Question: Instead of printing a nice curve, R is printing a dense mess of line segments. The edge of that dense mess looks exactly like the curve I'm trying to print, though.

I have datasets X2 and Y2 plotted and am trying to print a quadratic curve on the existing plot. Here's my code:
> X22 <- X2^2model2s <- lm(Y2 ~ X2 + X22)plot(X2,Y2)lines(X2,fitted(model2s))
'''
X2:
[1] -2.69725933 -1.54282303 -1.91720835 -0.<PHONE> -2.57551112 -2.65955930 1.66190727 0.<PHONE>
[9] -1.67597429 -0.46931267 1.31551076 1.78942814 -0.54821881 -2.93750249 -0.63519111 -2.<PHONE>
[17] 2.26156660 -2.<PHONE> -0.74155513 2.65037057 2.44828088 -2.52896408 -2.<PHONE> -1.36222982
[25] 1.97171562 -0.27897421 -2.<PHONE> -0.85870780 0.71198294 1.24482512 0.20295272 -1.58949497
[33] -0.59396637 0.45486252 2.51659763 2.62181364 2.20407646 1.<PHONE> -1.43400604 0.<PHONE>
[41] -0.33513385 -0.<PHONE> 1.96167436 1.28448541 -2.69429783 -1.<PHONE> -0.<PHONE> 2.98775967
[49] 2.<PHONE> 1.58896527 0.67934349 -0.<PHONE> -0.52543898 -2.40677026 -0.<PHONE> -1.31887725
[57] -1.56066767 -1.35457660 1.<PHONE> -2.55372404 -2.28185200 -0.<PHONE> 1.84159785 1.24092476
[65] -2.90374380 2.29220701 1.22968228 2.60137009 0.87307737 2.71556663 0.94467230 0.96922155
[73] 1.89863312 1.64500729 1.37186380 -1.87455109 1.<PHONE> 0.26130981 -1.84580809 -1.32085543
[81] -2.41207641 0.<PHONE> -1.65741770 2.<PHONE> -1.69597327 -0.<PHONE> 1.<PHONE> 2.97132615
[89] 0.71798324 -1.<PHONE> 0.44070700 2.<PHONE> -0.21917452 -0.36556134 2.60091749 -1.41738042
[97] 1.<PHONE> 0.83080236 2.56432957 -0.72499588 -0.81415858 -2.49700816 -2.72860601 0.49777866
Y2:
[1] -9.<PHONE> -1.56827264 -3.85069478 3.80620694 -7.78195591 -6.21173824 4.24967581 3.39550072
[9] -2.51108153 1.71820705 5.44931613 4.97755290 2.66081793 -11.34941655 0.27113981 -5.27374362
[17] 3.55191243 -3.64065638 1.27630806 4.20004221 5.53455823 -6.48854059 -4.<PHONE> -2.<PHONE>
[25] 3.72495467 0.68337096 -4.28579895 -1.37001146 4.87616860 6.<PHONE> 1.70089898 -3.<PHONE>
[33] 2.90859968 4.<PHONE> 2.76034855 3.87910950 4.<PHONE> 4.73100437 -2.38820139 3.32093131
[41] 1.86320165 3.27669364 2.46242358 4.92157619 -7.90548937 -0.75929903 2.94267998 1.74858185
[49] 3.45587195 3.74016585 4.<PHONE> 2.93845395 1.85504582 -4.30620277 3.40285048 -1.<PHONE>
[57] -0.50718093 -0.43403754 2.54878083 -6.90253145 -5.37796863 3.25636120 3.41966211 3.40255742
[65] -8.59066220 1.82125444 3.20829746 2.46454987 4.<PHONE> 1.79725157 5.61761174 4.55423983
[73] 3.<PHONE> 2.86139737 4.<PHONE> -4.<PHONE> 4.63684416 4.82350596 -2.73656766 -1.69755051
[81] -4.<PHONE> 2.60384722 -2.77361082 3.98215540 -2.73349536 1.61857480 4.<PHONE> 3.57791895
[89] 3.35775758 1.<PHONE> 4.<PHONE> 1.62551176 1.<PHONE> 2.24591763 1.99284489 -2.35373088
[97] 3.86807106 5.50186659 2.51879877 0.82435797 1.56822937 -9.69863069 -7.75684415 3.61224550
'''
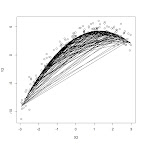
Answer: 'lines' will draw lines between the points in the order they are given. Something like
'''
plot(X2,Y2)
ox2 <- order(X2)
lines(X2[ox2],fitted(model2s)[ox2])
'''
should give you what you're looking for.